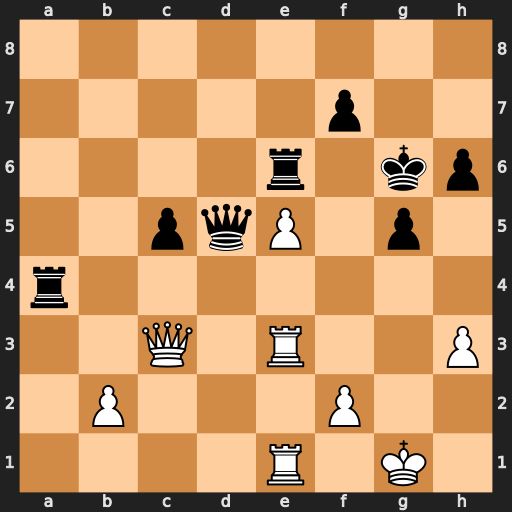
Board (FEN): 8/5p2/4r1kp/2pqP1p1/r7/2Q1R2P/1P3P2/4R1K1
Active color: w
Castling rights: -
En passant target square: -
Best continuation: Qc2+ Kg7 Qxa4